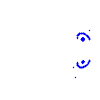
Particle: kaon